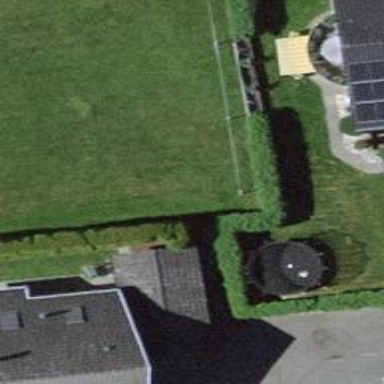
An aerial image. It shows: Hedge acting as barrier.